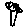
Label: tree